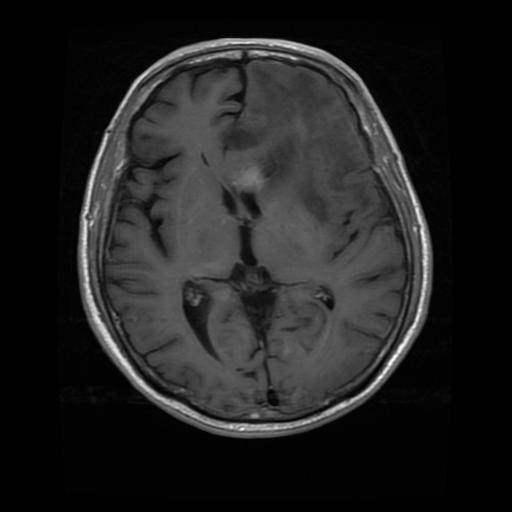
Label: glioma